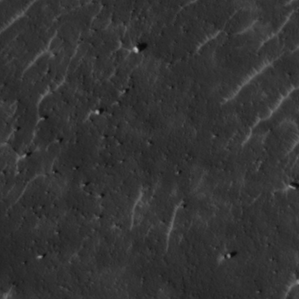
Label: non_frost